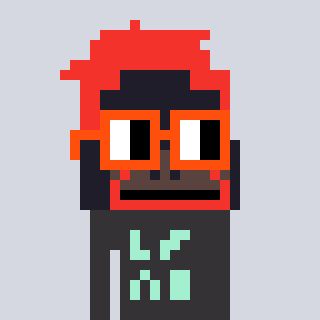
a pixel art character with square orange glasses, a orangutan-shaped head and a grayscale-colored body on a cool background